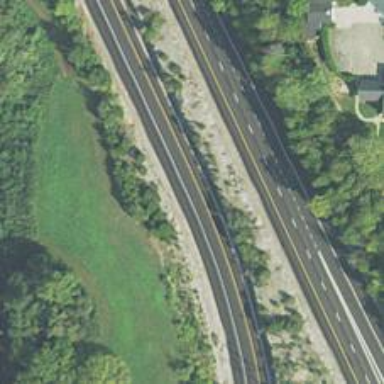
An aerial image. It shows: This image shows trunk highway that functions as expressway.